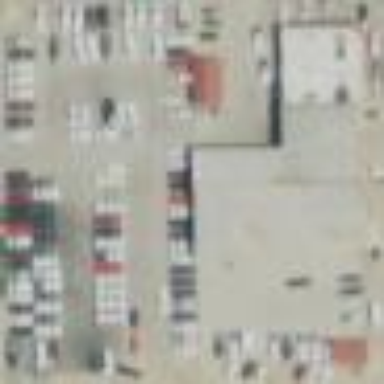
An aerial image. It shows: Car shop in retail area.